Question: I'm doing a test website and I'm on my contact page and I'm having a slight issue. My line height is inconsistent, and is making some of my website look ugly.
'''
.address {
margin-left: 23%;
float: left;
margin-top: 2%;
margin-bottom: 2%;
}
.phone {
margin-left: 12%;
float: left;
margin-top: 2%;
margin-bottom: 2%;
line-height: 1.5;
}
.email {
margin-left: 12%;
float: left;
margin-top: 2%;
margin-bottom: 2%;
line-height: 1.5;
}
'''
'''
<div class="address">
<i class="fa fa-map-marker fa-4x icons" style="color: #1BA166; margin-left: 25%;" aria-hidden="true"></i> Lawyer Building 123 Fake Street Pluto, Mars, 60210 Galaxy
</div>
<div class="phone">
<i class="fa fa-phone fa-4x icons" style="color: #1BA166; margin-left: 25%;" aria-hidden="true"></i>
<p><PHONE></p>
</div>
<div class="email">
<i class="fa fa-envelope fa-4x icons" style="color: #1BA166; margin-left: 25%;" aria-hidden="true"></i>
<p>info@info.ca</p>
<p>sales@info.ca</p>
<p>careers@info.ca</p>
</div>
'''
And here's a picture of what I mean:

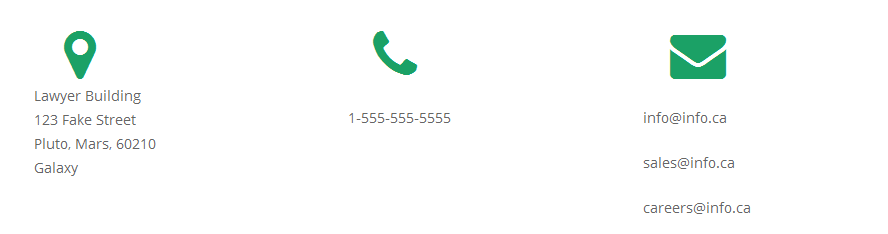
Answer: It's because you wrap the email addresses in an own 'p' tag.
You could add
'''
p {
margin: 0px;
padding: 0px;
}
'''
to your CSS file.